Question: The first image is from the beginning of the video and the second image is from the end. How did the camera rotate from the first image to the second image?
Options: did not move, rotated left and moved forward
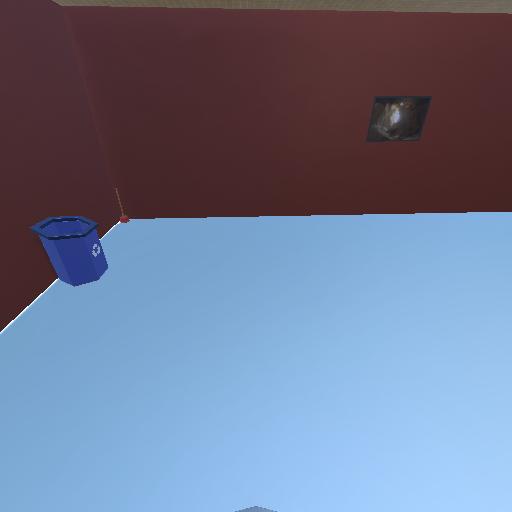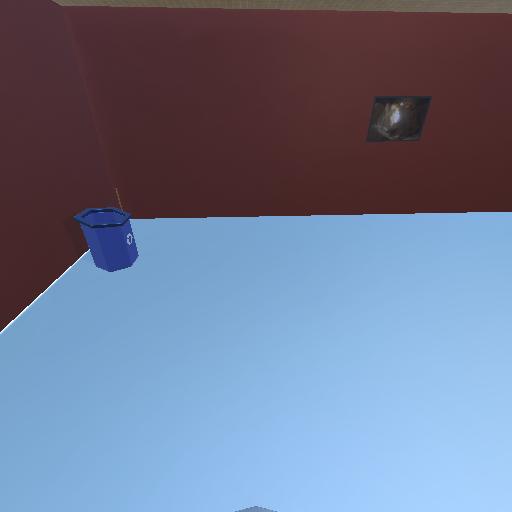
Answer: did not move